Question: I'm making a bar chart using the Dimensional Charting javascript library <URL>, which is based on d3 and crossfilter.
All I want to do is display a histogram with a specified number of bins, this should be easy using the 'barChart' function.
I have an array called 'data' which contains floating-point values between 0 and 90000, and I just want to display the distribution using a histogram with 10 bins.
I use the following code to produce the histogram below:
'''
var cf = crossfilter(data);
var dim = cf.dimension(function(d){ return d[attribute.name]; });
var n_bins = 10;
var xExtent = d3.extent(data, function(d) { return d[attribute.name]; });
var binWidth = (xExtent[1] - xExtent[0]) / n_bins;
grp = dim.group(function(d){return Math.floor(d / binWidth) * binWidth;});
chart = dc.barChart("#" + id_name);
chart.width(200)
.height(180)
.margins({top: 15, right: 10, bottom: 20, left: 40})
.dimension(dim)
.group(grp)
.round(Math.floor)
.centerBar(false)
.x(d3.scale.linear().domain(xExtent).range([0,n_bins]))
.elasticY(true)
.xAxis()
.ticks(4);
'''

That doesn't really look right: each bar is really skinny! I want a normal looking histogram, where the bars are thick and nearly touch each other, with maybe a couple of pixels of padding between each bar. Any idea what I'm doing wrong?
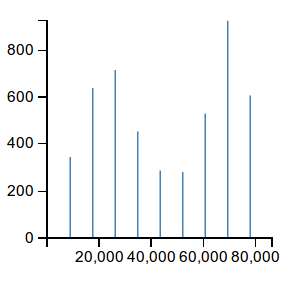
Answer: Bar charts in dc.js use the <URL> to automatically calculate the width of the bars in a histogram based on the range of your x-axis. If you want to set the width to a static value you can use a custom xUnits function for example:
'''
chart.xUnits(function(){return 10;});
'''
This should give you a more fitting width.